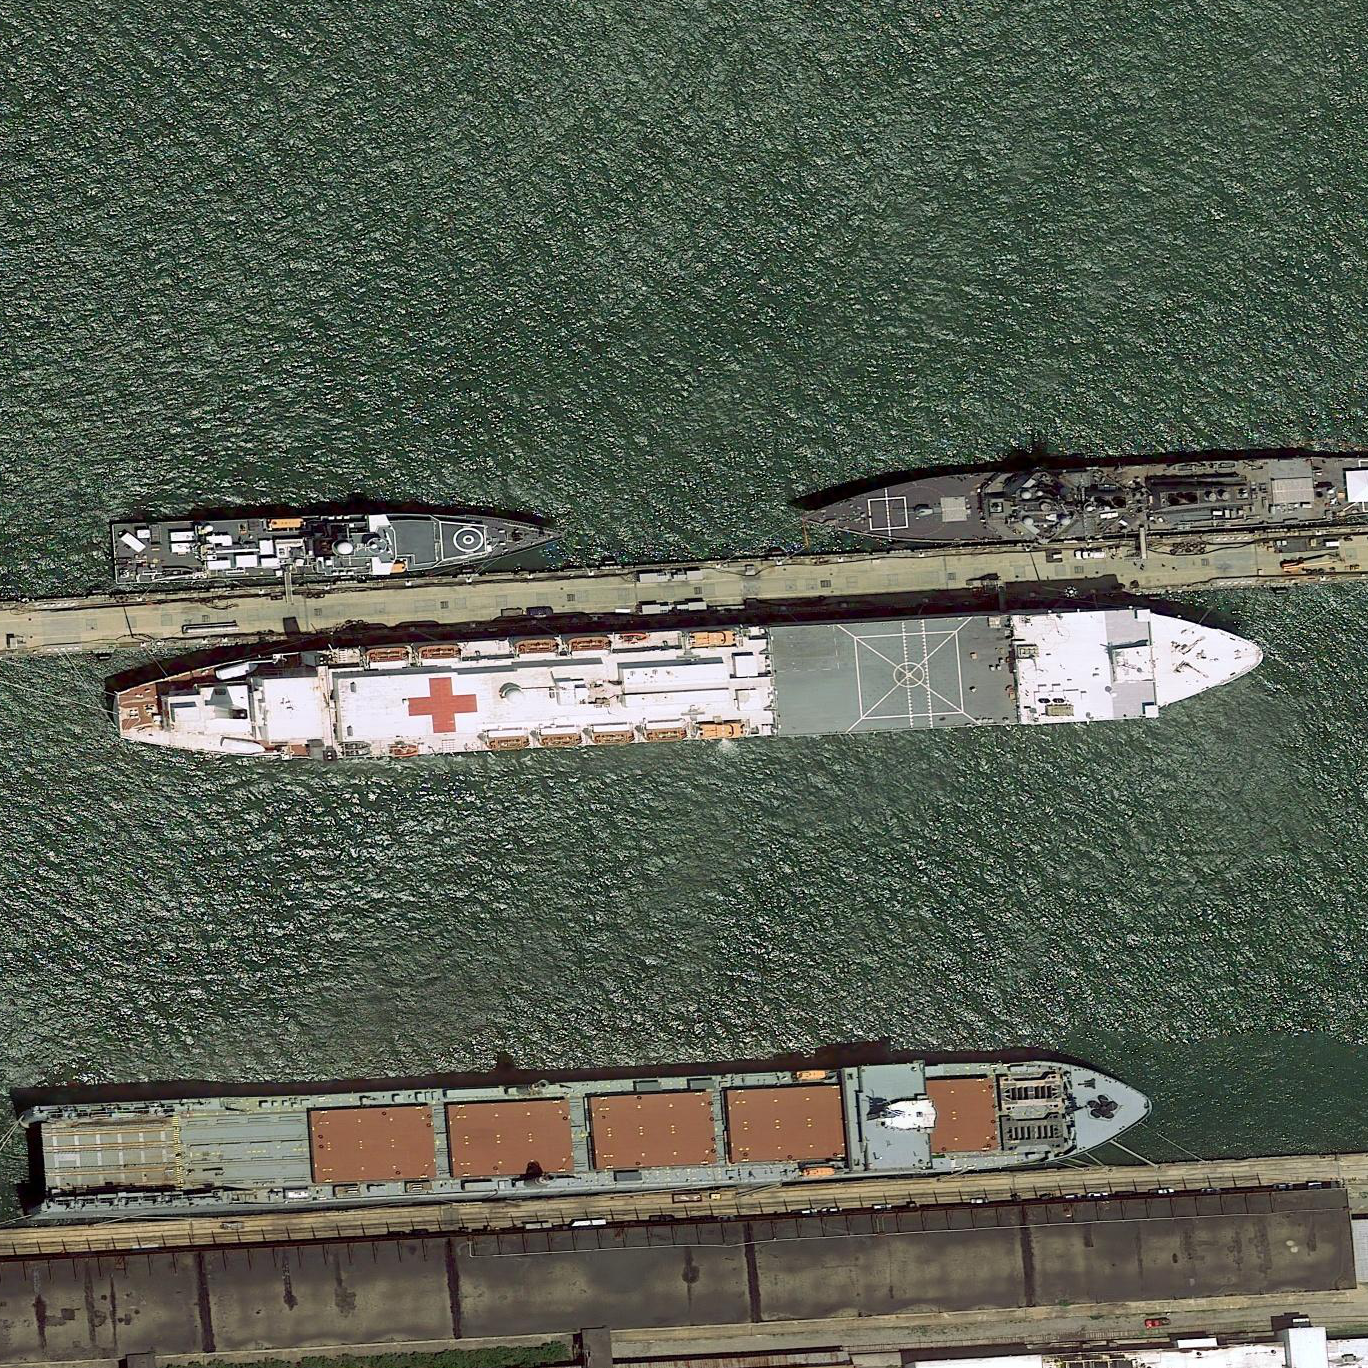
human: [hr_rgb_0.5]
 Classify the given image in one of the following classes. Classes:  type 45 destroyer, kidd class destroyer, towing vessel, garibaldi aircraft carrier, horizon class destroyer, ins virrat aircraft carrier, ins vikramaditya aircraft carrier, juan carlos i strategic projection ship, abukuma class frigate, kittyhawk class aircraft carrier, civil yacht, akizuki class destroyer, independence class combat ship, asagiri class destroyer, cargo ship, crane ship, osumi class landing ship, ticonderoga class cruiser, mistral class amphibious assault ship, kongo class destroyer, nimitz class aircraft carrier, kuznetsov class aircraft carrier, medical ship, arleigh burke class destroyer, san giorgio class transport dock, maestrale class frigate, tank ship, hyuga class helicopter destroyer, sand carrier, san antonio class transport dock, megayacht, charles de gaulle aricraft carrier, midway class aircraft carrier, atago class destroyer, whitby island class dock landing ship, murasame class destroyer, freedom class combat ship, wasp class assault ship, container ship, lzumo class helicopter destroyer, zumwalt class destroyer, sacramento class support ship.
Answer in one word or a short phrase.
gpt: Medical ship